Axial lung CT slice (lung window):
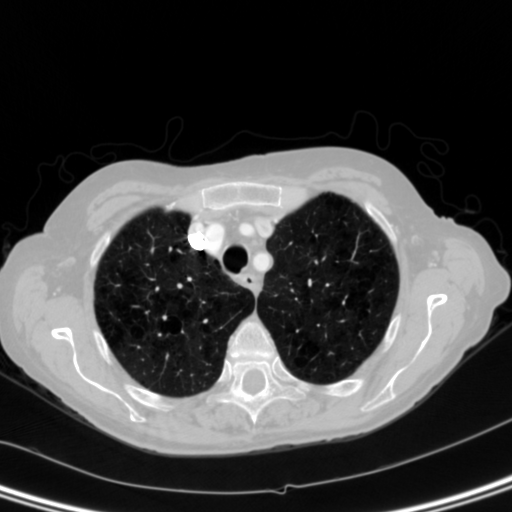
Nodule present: no